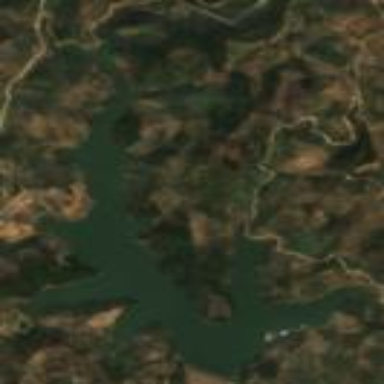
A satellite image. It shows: Reservoir of natural water.